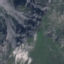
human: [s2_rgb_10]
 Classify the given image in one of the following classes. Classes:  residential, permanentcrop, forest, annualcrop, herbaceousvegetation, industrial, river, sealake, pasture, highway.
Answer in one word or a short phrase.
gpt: HerbaceousVegetation